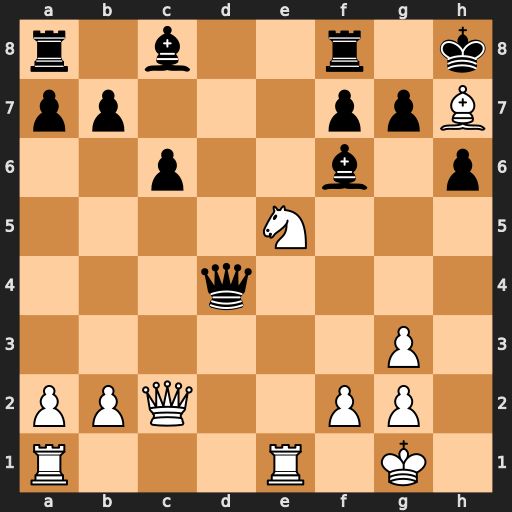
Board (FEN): r1b2r1k/pp3ppB/2p2b1p/4N3/3q4/6P1/PPQ2PP1/R3R1K1
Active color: w
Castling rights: -
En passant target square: -
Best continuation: Nxf7+ Rxf7 Re8+ Rf8 Rxf8#